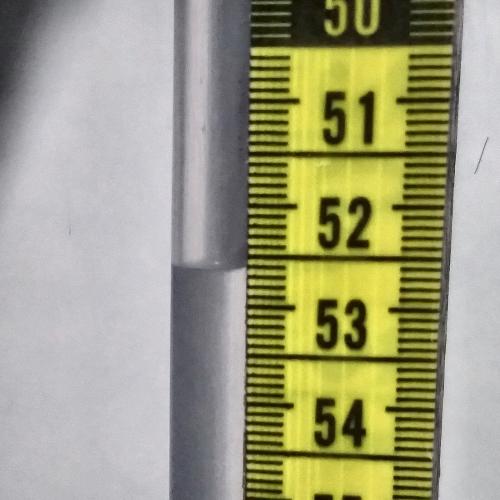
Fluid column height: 52.6 cm